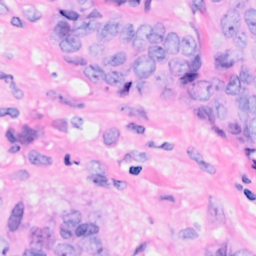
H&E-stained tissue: Breast